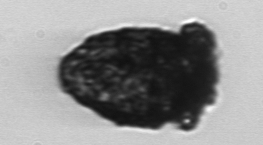
Label: Stenosemella_pacifica